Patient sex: M
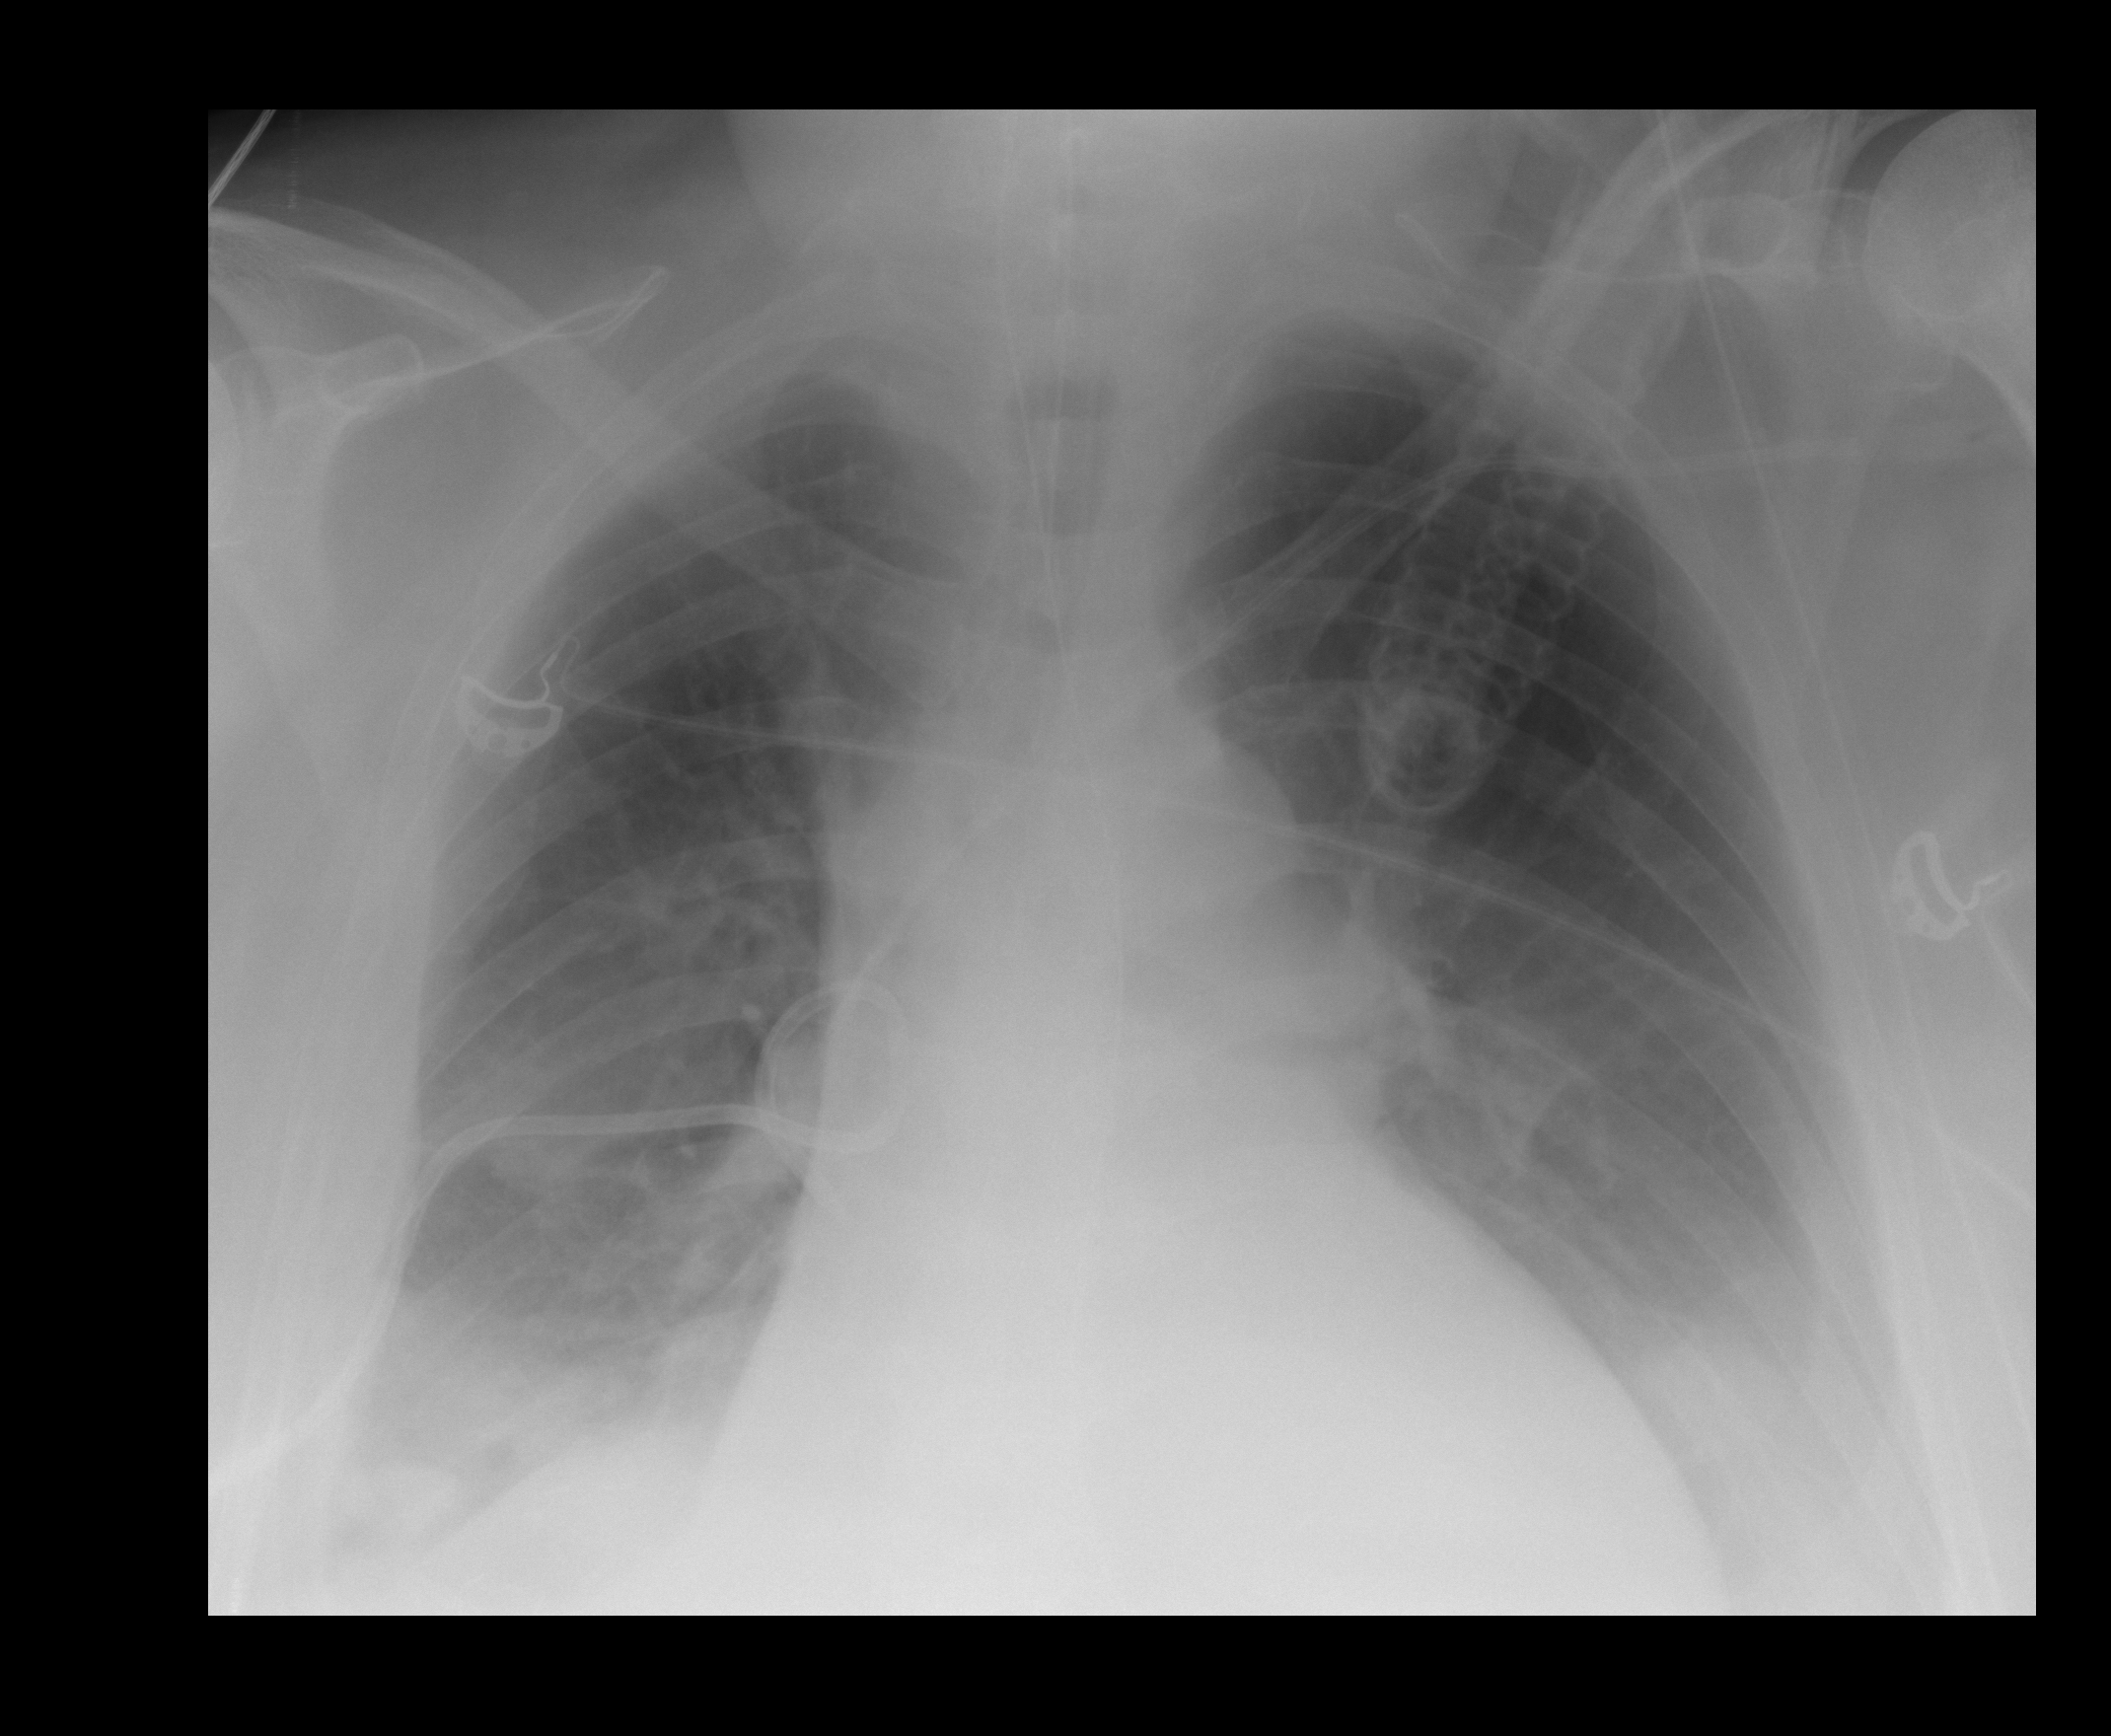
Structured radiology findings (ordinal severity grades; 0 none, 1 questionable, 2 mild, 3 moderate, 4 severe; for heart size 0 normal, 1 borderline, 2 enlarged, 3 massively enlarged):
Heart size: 1
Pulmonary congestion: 2
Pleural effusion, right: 2
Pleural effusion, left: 2
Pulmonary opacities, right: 1
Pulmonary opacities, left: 0
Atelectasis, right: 2
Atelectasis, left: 2